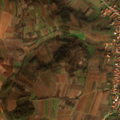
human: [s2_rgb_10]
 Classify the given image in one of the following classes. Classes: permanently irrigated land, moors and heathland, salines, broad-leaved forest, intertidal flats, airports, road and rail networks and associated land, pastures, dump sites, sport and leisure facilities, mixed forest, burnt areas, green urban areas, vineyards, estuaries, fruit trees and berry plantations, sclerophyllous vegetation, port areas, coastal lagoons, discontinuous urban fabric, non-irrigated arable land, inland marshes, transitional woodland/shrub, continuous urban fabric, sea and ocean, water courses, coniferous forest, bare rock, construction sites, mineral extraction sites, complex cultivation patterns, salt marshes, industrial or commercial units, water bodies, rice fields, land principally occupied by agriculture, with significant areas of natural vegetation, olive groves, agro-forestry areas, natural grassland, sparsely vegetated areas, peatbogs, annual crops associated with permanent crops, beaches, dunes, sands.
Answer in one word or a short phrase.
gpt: discontinuous urban fabric, non-irrigated arable land, complex cultivation patterns, land principally occupied by agriculture, with significant areas of natural vegetation